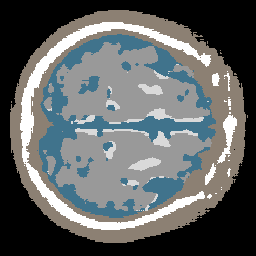
Label: no_lesion